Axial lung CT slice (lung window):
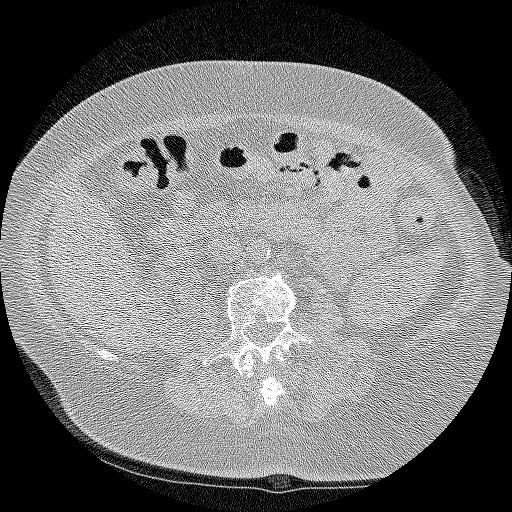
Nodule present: no